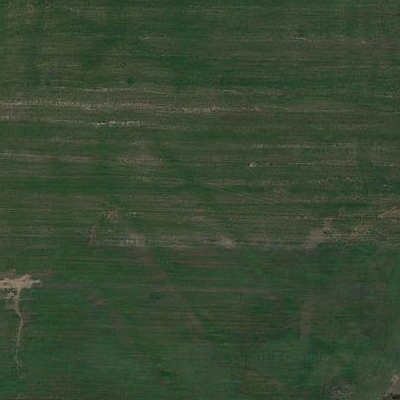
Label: aGrass